Question: I have a very simple dataset. Just three values (could get more over time) looking something like this:
{a=10, b=20, c=30}
I try to visualize these values with something a barchart. But instead of simple bars I want to use some fancy graphic drawn with an area.
I only get this to work at the moment by changing the data. I read in the data in a for loop and create a bigger data set by inserting an array for the area points for each datapoint. So I have an 3 dimensional array to feed to the vis which works just fine.
But it just seems wrong to me to change the data instead of the visualisation.
This is my code at the moment to create the areas:
'''
var g = svg.selectAll("path.area")
.data(displayData) // dimension of data should be 3D
.enter()
.append("g")
.attr("class", "graph");
pathes = g.append("path")
.attr("class", "area") // not the cause of your problem
.attr("d", d3.svg.line().interpolate("linear-closed"))
.style("stroke", function(d) { return color(d.name); })
.style("stroke-width", 2);
'''
Is there a way to drop in a function somewhere in this code to "inflate" each data point into a complete area in a clean way?
Something like:
'''
.attr("d", d3.svg.line( function(d){ return inflateMyDataPoint(d); } ))
'''
What should such a function return? And is this the right position for something like that?
Thanks!
Matthias
PS: Example pic:

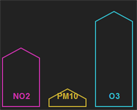
Answer: You can always create a custom line generator. For a shape like you've shown, it might look something like this:
'''
var w = 10; // width
function generator(y) {
var ys = scale(y);
return "M 0 " + ys + " L 0 " + (0.1*ys) + " " + (w/2) +
" 0 " + w + " " + (0.1*ys) + " 0 " + ys + "Z";
}
'''
You can then do something like
'''
g.append("path")
.attr("d", generator)
.attr("transform", function(d, i) {
return "translate(" + (i*w) + "," + (height - scale(d)) + ")";
});
'''